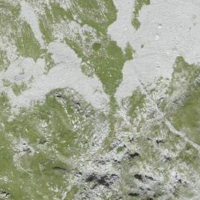
EUNIS habitat code: 48
Species observed at this site:
Bistorta vivipara